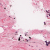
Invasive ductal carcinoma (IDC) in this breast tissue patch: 0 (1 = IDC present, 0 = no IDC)